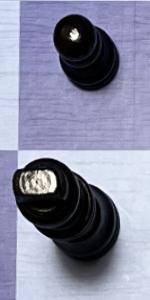
Label: King_Black